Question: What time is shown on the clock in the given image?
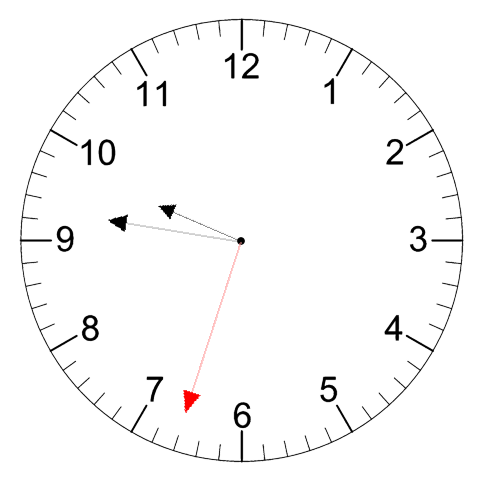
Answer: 09:46:33